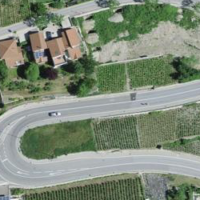
EUNIS habitat code: 57
Species observed at this site:
Falco tinnunculus
Emberiza cia